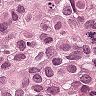
Metastatic tissue present: yes